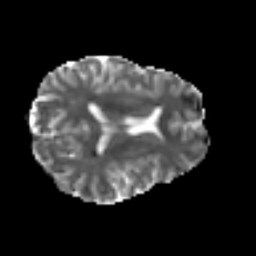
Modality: MD
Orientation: axial
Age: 27
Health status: ill
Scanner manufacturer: philips
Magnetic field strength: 3 T
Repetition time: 9 s
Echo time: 0.127 s